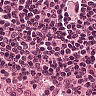
Metastatic tissue present: no